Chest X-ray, PA view. Patient: 30 years old, sex M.
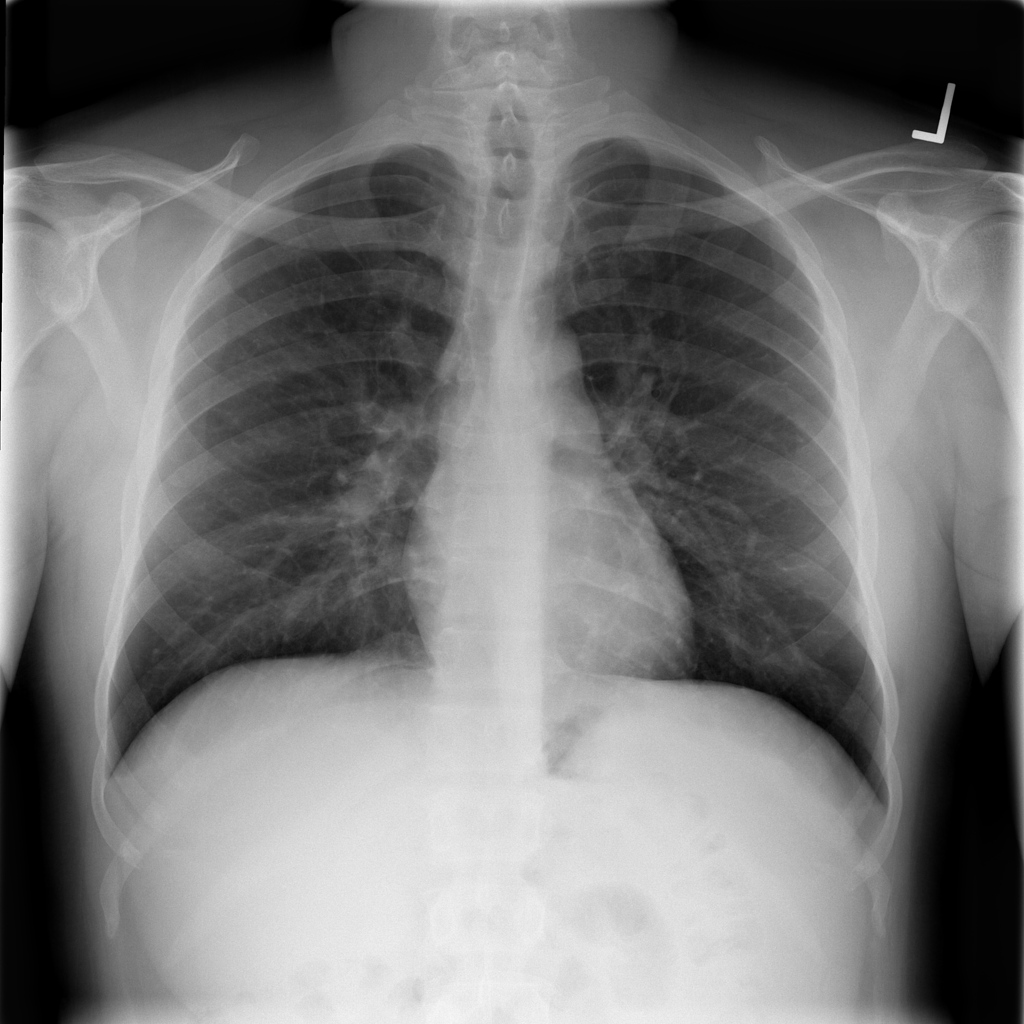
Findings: No Finding